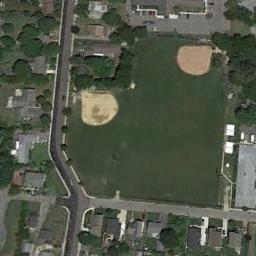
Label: baseball_diamond